Aerial crown-view tile of a tropical tree (Barro Colorado Island, Panama), acquired 20240611:
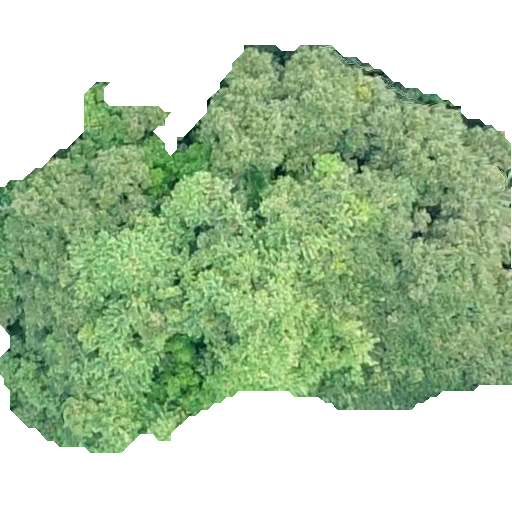
Species: Prioria copaifera
GBIF accepted scientific name: Prioria copaifera
Crown area: 261.507 m²